Question: I have been working on an HTML5 page using CSS, and everything seems to be going well, but the page isn't loading at the top using Firefox 23. When I loaded the page in Chrome it appeared to jump to the same spot that Firefox loaded, but then jumped the page to the top.
This is where the page seems to be loading on initial load using Firefox 23.
The page can be found on the internet, <URL>
I just loaded the HTML page without the stylesheet and it appears it is still loading with the undesired behavior.

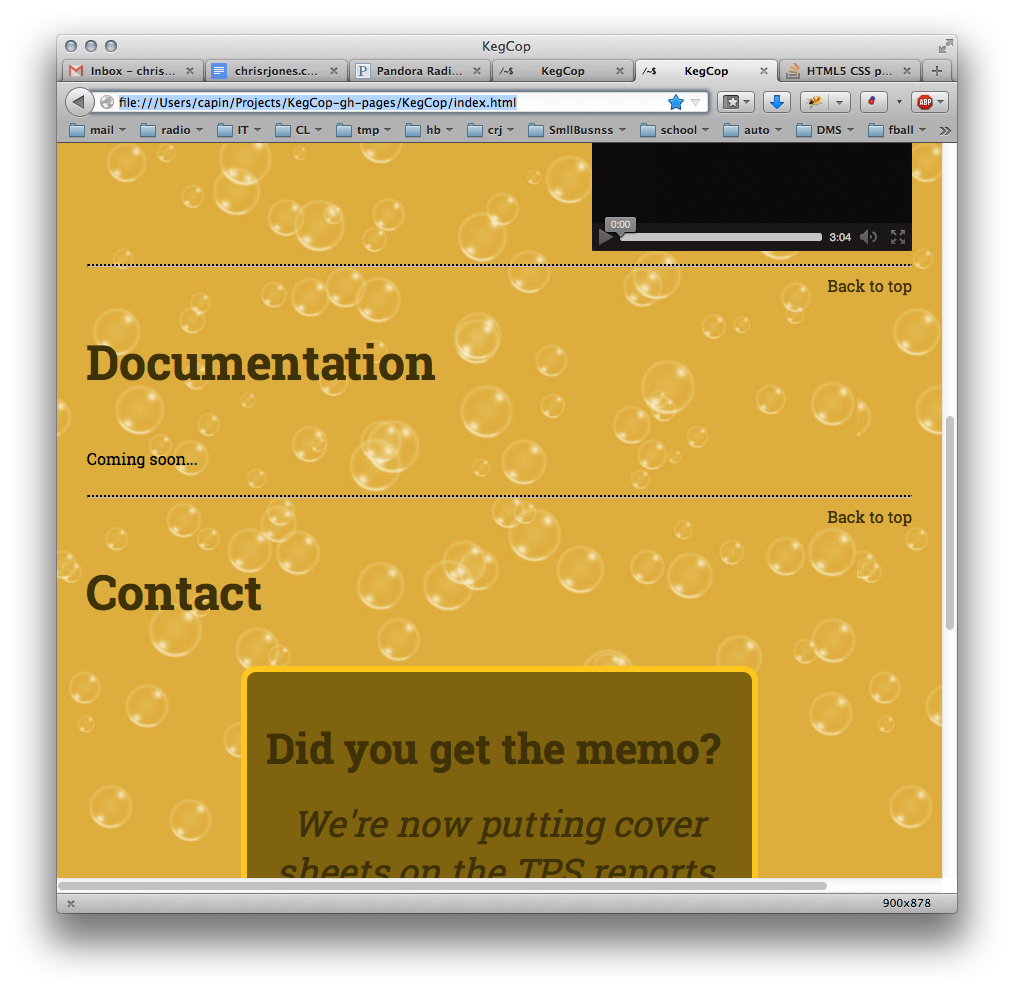
Answer: You're experiencing this behavior because of the 'autofocus' attribute you have set in your first input, it will (as the name suggests) add focus to it when the page loads